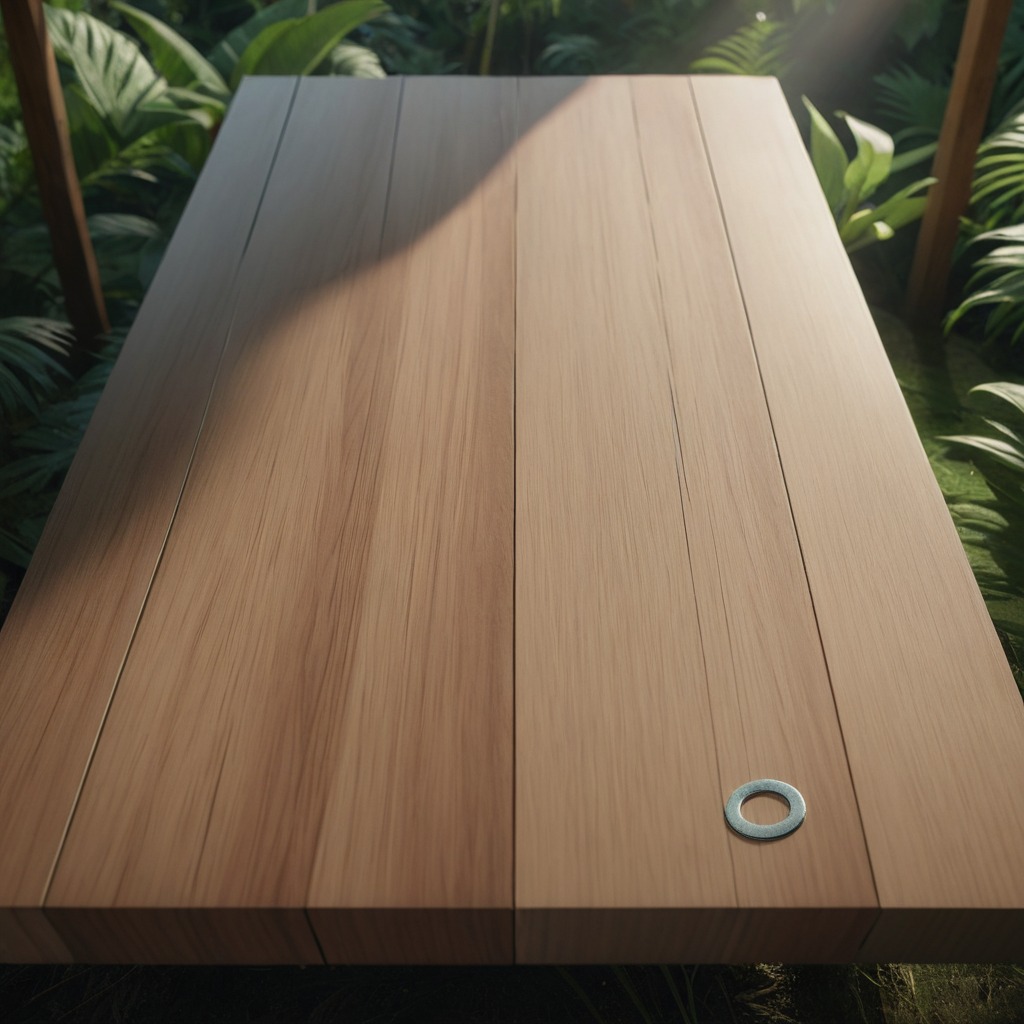
A flat metal washer is lying on the wooden table.